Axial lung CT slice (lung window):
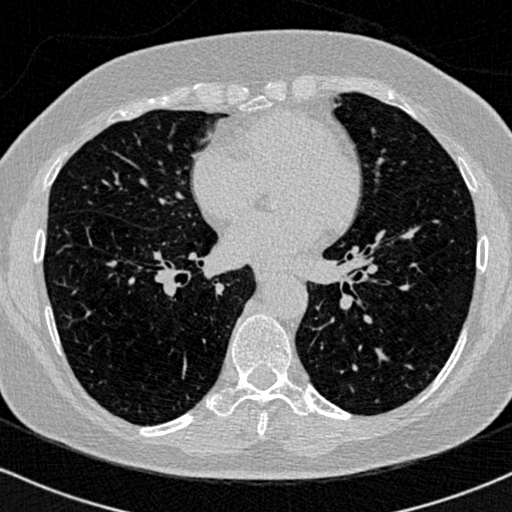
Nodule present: no